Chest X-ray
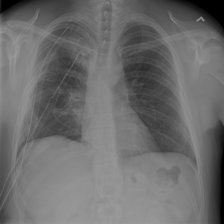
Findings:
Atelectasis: negative
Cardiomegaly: negative
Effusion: negative
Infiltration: negative
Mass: negative
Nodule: negative
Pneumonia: negative
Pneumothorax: positive
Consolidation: negative
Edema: negative
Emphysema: negative
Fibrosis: negative
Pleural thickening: negative
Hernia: negative